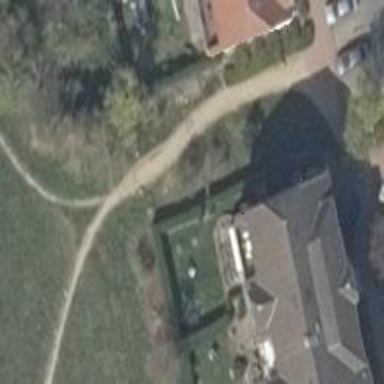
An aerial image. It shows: Residential garden enclosed by hedge.